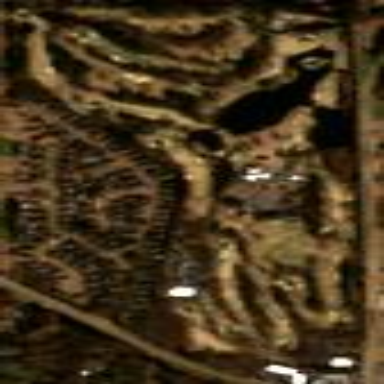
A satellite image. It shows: Golf course.